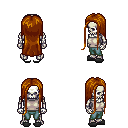
a pixel art fantasy rpg character, male body template, skeleton, white sleeveless shirt, teal pants, brunette extra-long hairstyle, gray slippers, four views (front, back, left, right), 2x2 character sprite sheet, small pixel art, hard edges, no anti-aliasing